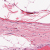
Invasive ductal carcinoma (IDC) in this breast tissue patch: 0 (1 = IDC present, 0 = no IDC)